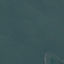
Label: SeaLake